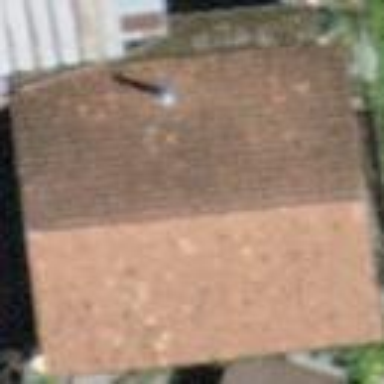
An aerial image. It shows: Barn.